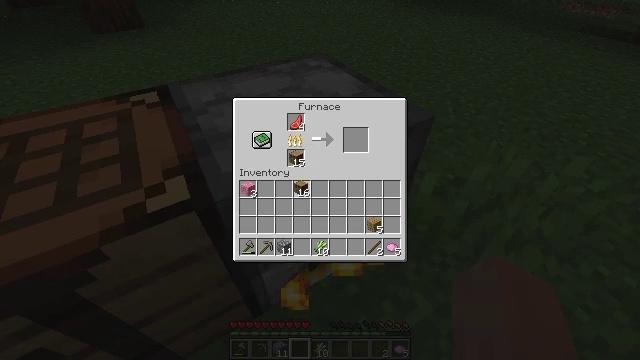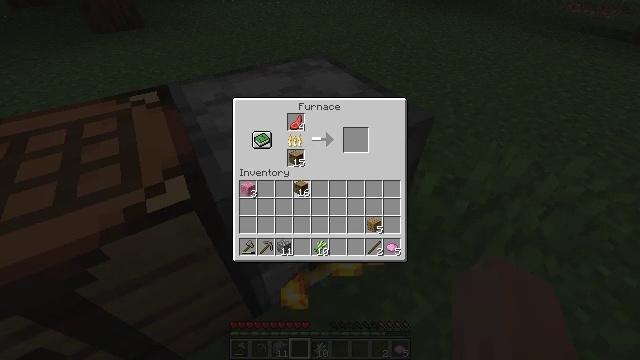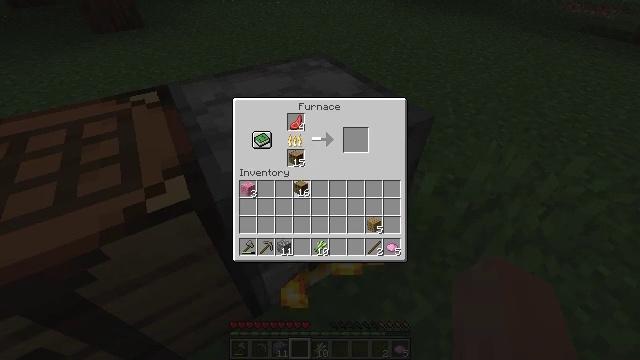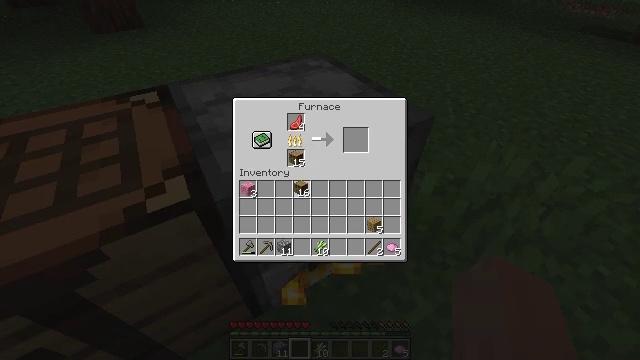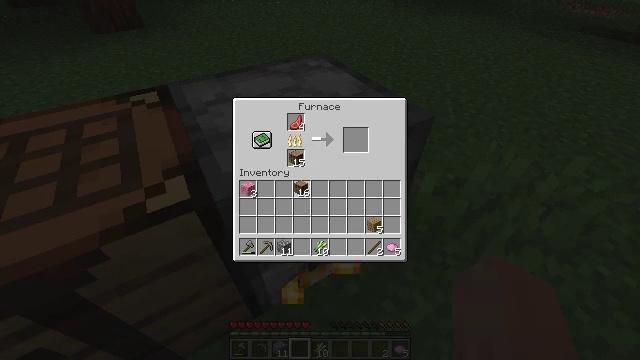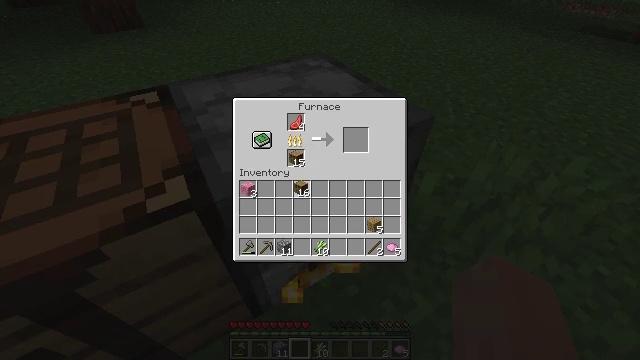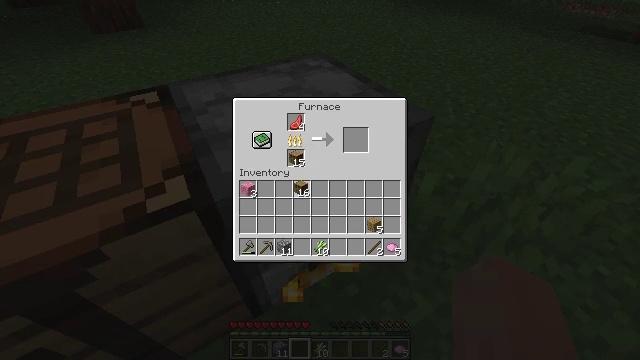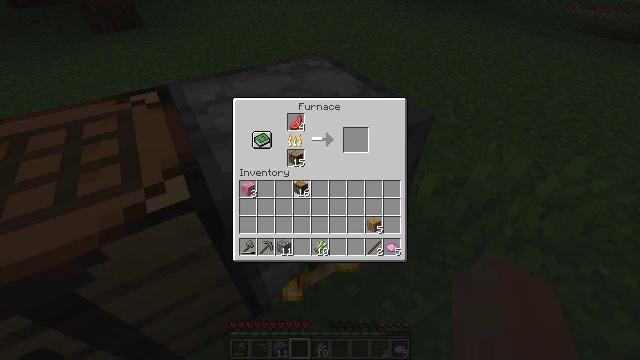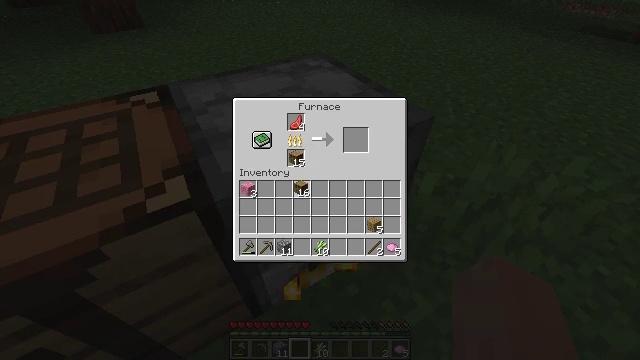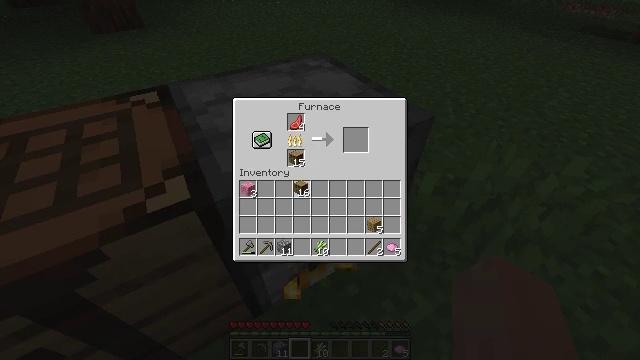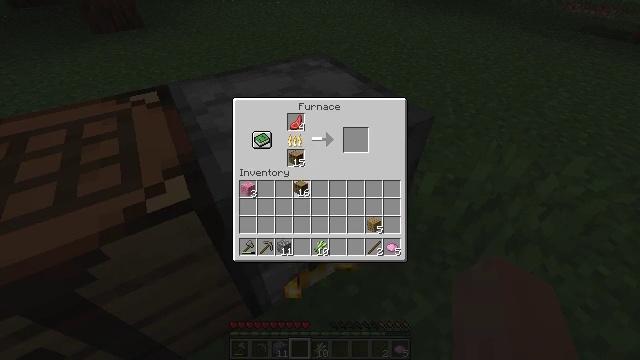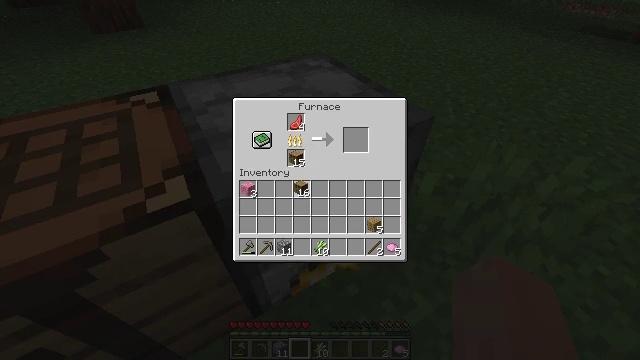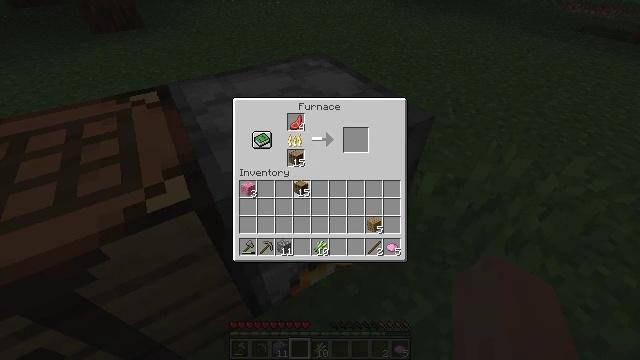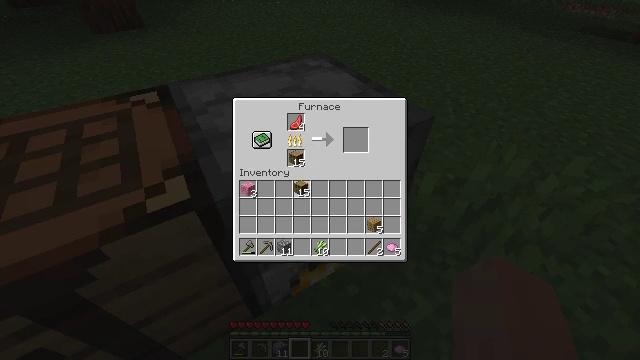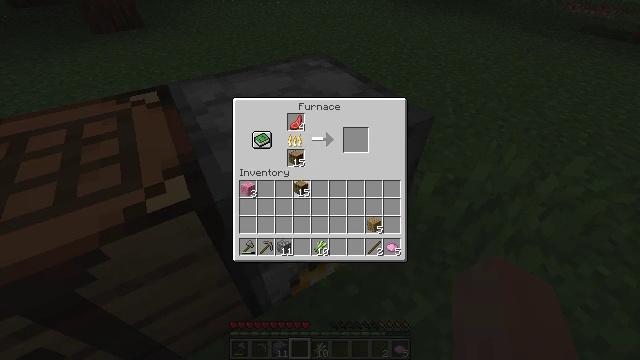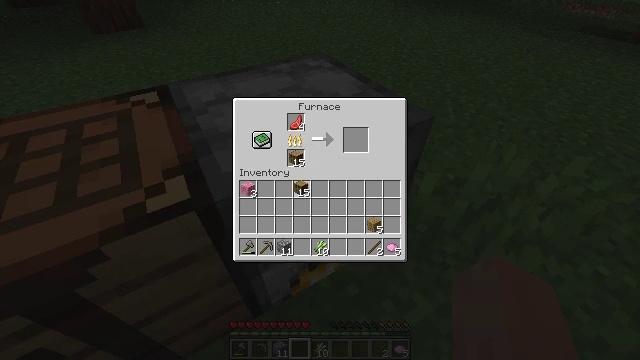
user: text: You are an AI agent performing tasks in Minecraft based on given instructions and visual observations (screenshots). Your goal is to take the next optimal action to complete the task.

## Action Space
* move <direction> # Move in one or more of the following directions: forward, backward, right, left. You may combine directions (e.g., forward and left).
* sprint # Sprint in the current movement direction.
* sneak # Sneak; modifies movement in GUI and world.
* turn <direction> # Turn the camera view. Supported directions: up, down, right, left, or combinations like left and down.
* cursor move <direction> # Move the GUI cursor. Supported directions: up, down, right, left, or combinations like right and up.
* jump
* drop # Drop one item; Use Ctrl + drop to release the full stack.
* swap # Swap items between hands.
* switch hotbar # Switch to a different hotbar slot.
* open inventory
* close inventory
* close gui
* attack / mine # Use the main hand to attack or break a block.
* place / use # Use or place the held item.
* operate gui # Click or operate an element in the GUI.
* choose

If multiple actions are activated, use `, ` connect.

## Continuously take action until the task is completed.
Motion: motion action
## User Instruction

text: Craft a pink bed.
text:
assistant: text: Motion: no_op
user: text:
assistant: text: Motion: no_op
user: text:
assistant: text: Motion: no_op
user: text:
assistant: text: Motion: no_op
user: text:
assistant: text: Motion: no_op
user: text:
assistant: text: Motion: no_op
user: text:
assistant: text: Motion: no_op
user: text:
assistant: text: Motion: no_op
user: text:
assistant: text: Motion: choose
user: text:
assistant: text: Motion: choose
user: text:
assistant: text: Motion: choose
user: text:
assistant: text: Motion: no_op
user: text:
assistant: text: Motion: no_op
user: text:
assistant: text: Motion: no_op
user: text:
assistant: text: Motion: no_op
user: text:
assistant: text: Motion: no_op
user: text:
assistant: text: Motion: cursor move up
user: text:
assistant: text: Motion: cursor move up
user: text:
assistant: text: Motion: no_op
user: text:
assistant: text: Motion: cursor move down
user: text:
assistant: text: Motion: no_op
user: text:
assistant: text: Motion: no_op
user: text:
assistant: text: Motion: no_op
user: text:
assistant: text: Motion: operate gui
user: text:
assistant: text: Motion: operate gui
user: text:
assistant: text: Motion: no_op
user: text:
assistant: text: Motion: no_op
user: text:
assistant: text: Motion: no_op
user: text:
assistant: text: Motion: no_op
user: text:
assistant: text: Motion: no_op